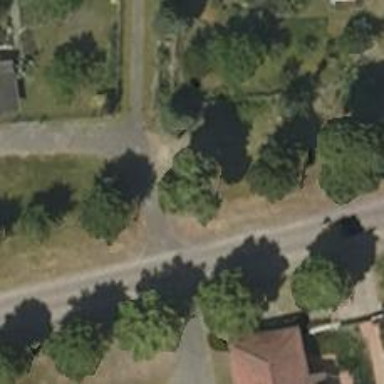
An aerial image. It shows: Row of deciduous broadleaved trees.